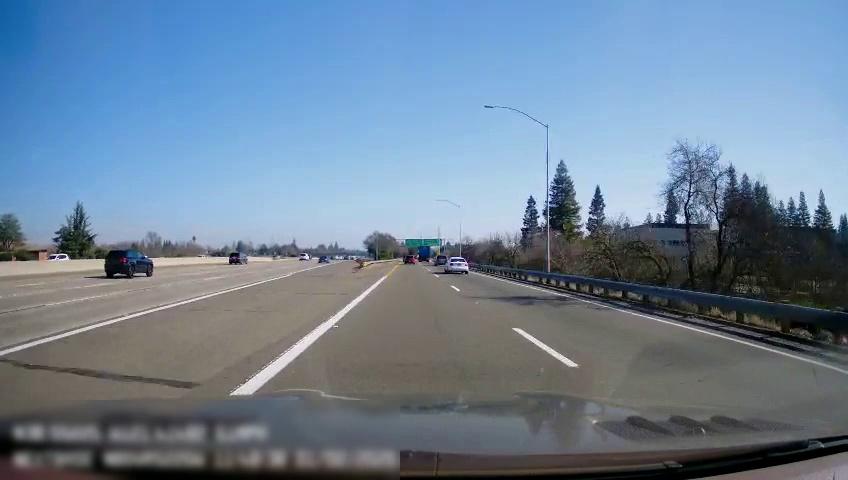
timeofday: Day
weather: Sunny
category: Drivable Space
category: Vehicles | SUV
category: Vehicles | Car
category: Vehicles | SUV
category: Vehicles | SUV
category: Vehicles | SUV
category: Vehicles | SUV
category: Vehicles | SUV
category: Vehicles | Truck
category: Lanes | Alternate Lane
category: Lanes | Alternate Lane
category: Lanes | Alternate Lane
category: Lanes | Alternate Lane
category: Lanes | Current Lane
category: Lanes | Alternate Lane
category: Traffic | Signs
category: Traffic | Signs